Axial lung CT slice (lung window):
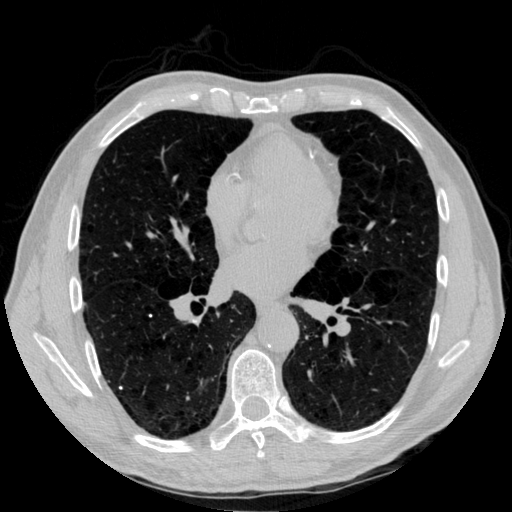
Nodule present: no